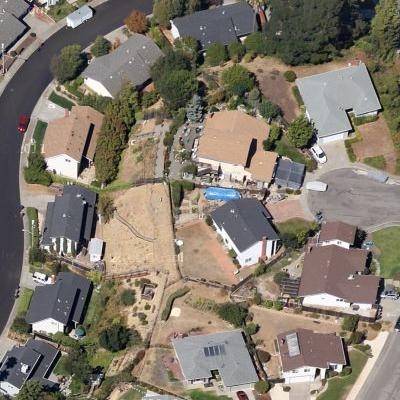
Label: Resident